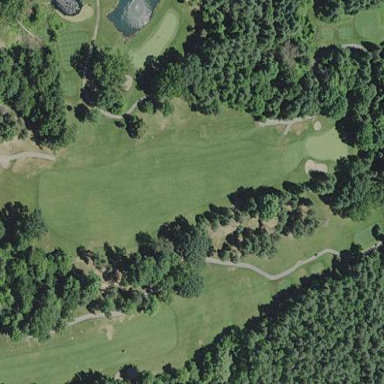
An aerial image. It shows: Golf fairway surrounded by grass.